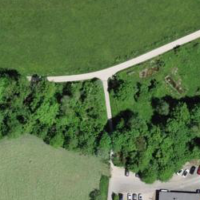
EUNIS habitat code: 25
Species observed at this site:
Cardamine pratensis
Alnus glutinosa